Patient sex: F
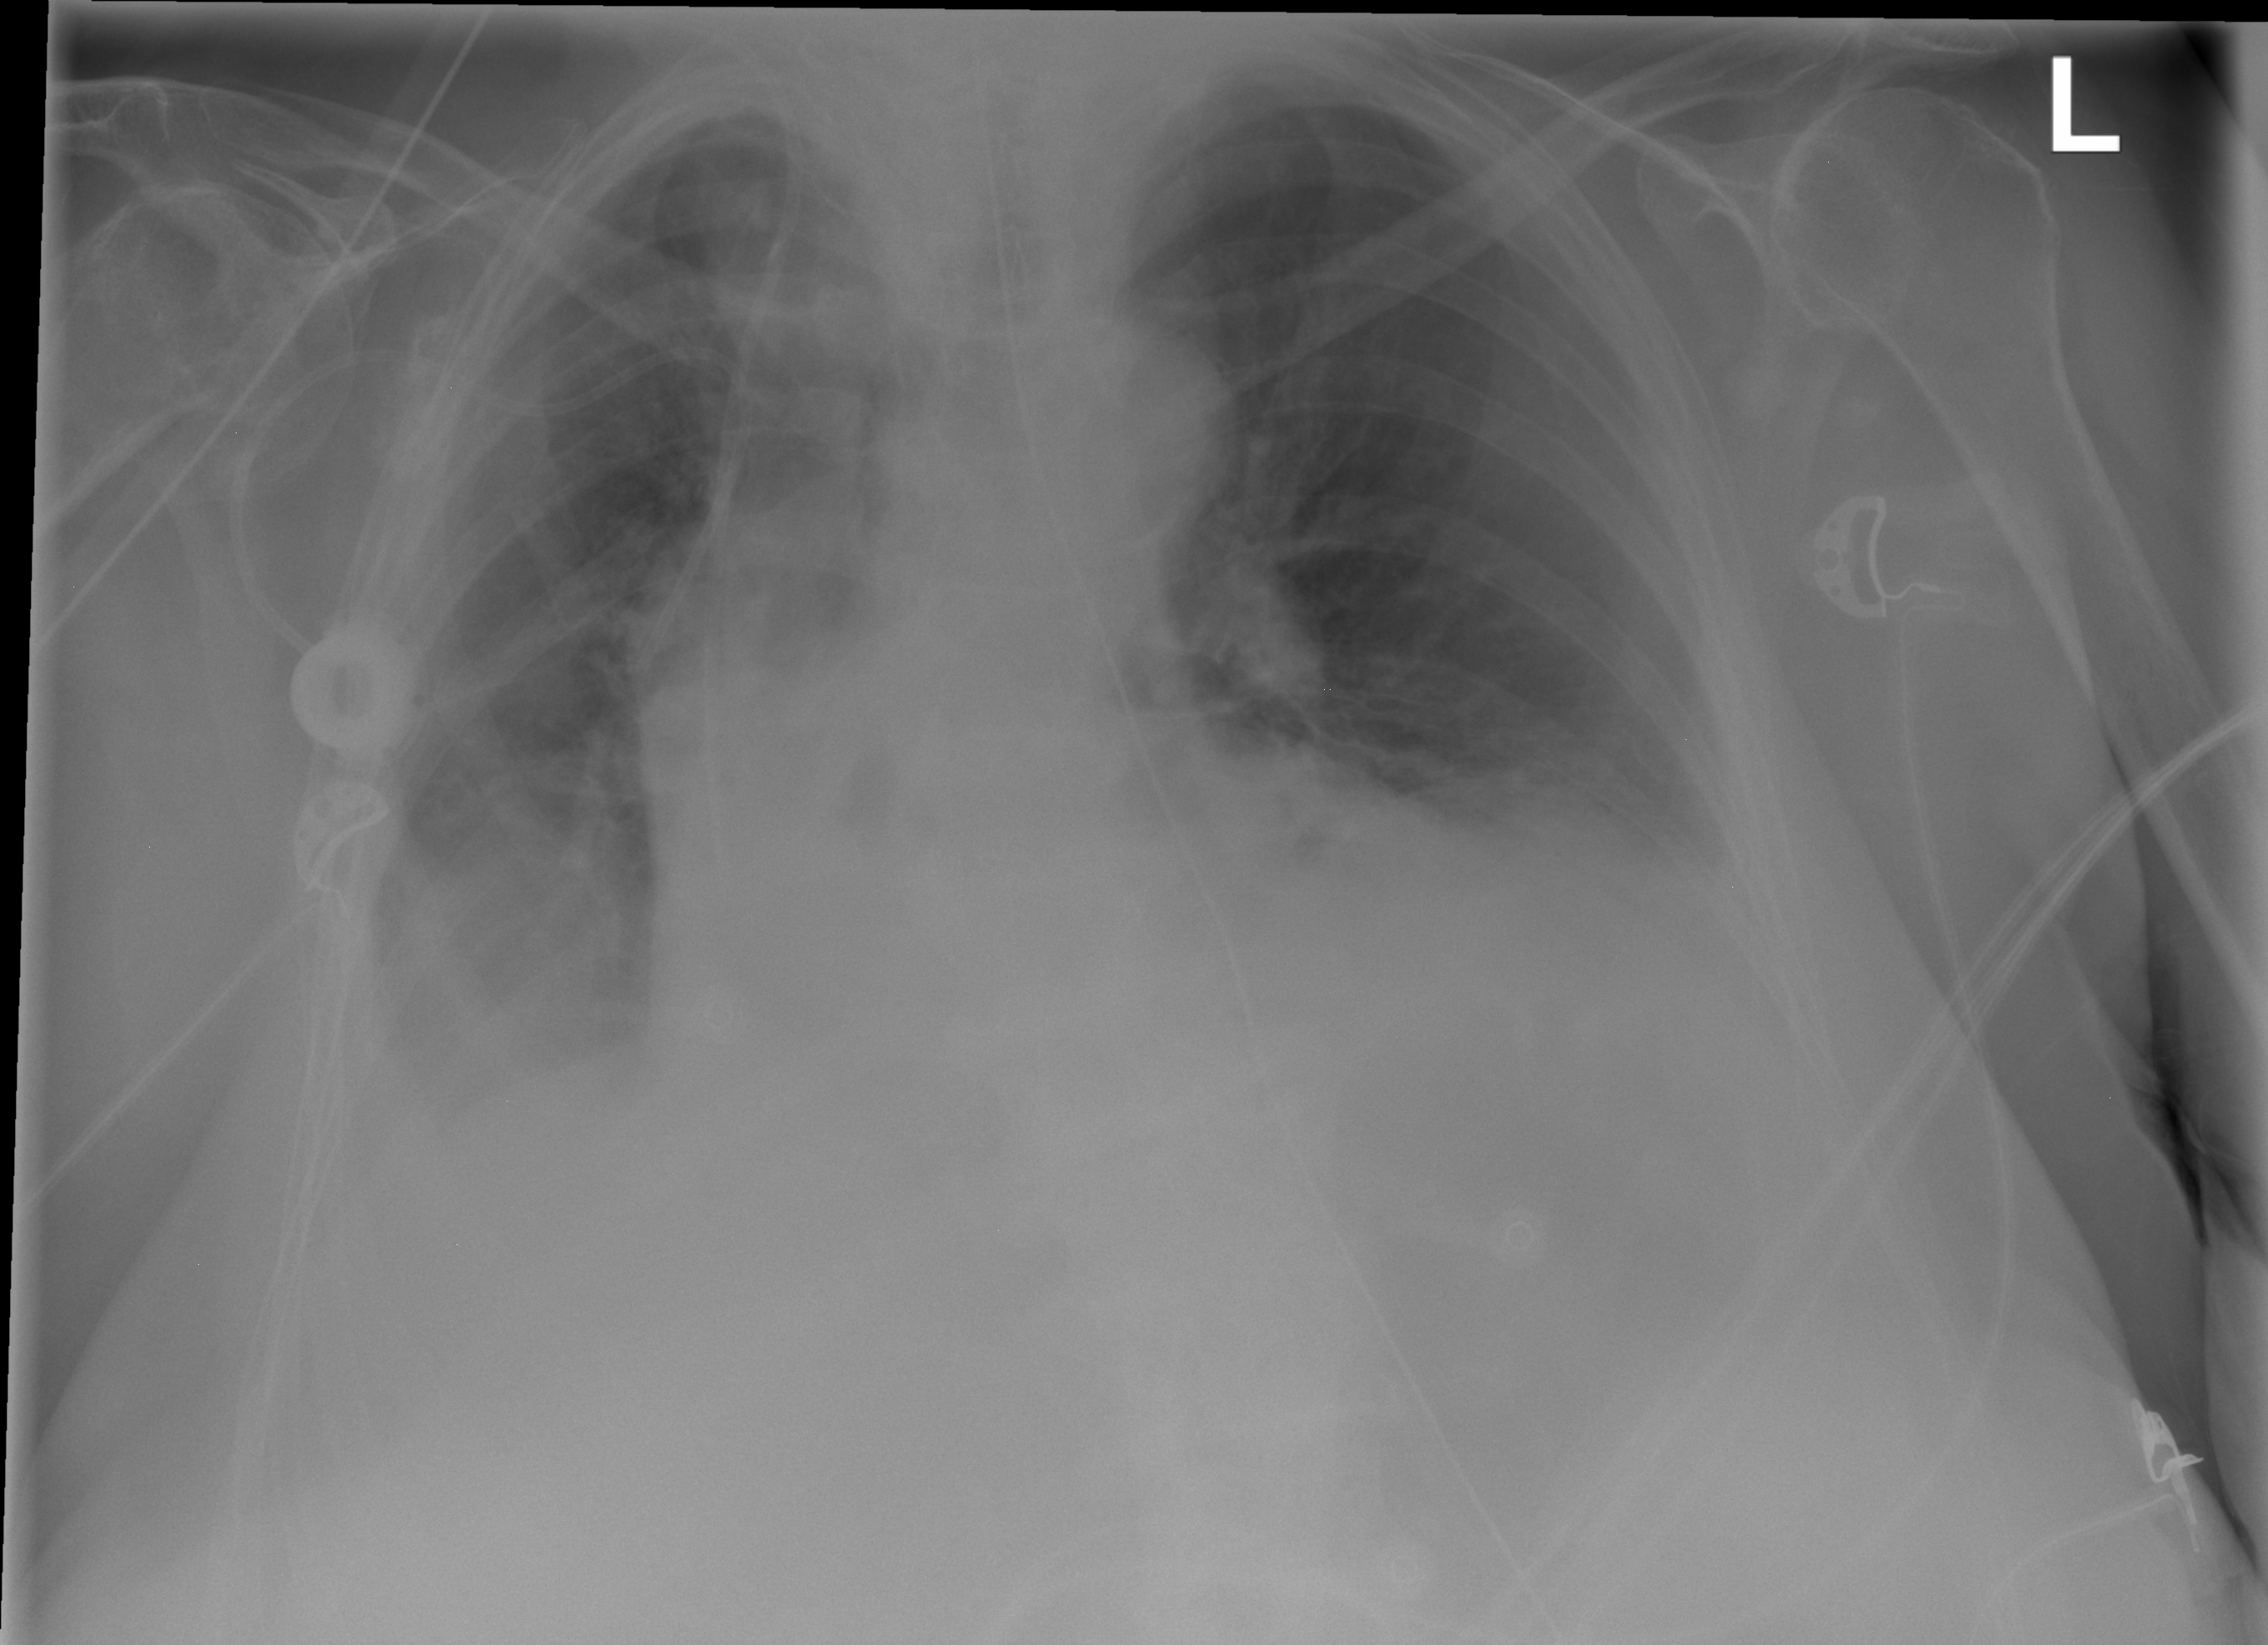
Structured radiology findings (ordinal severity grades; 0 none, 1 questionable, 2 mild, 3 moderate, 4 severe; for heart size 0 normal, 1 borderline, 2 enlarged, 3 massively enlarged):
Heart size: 0
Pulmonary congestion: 0
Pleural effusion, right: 2
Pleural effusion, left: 1
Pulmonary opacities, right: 2
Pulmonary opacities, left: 1
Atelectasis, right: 2
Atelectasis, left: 2